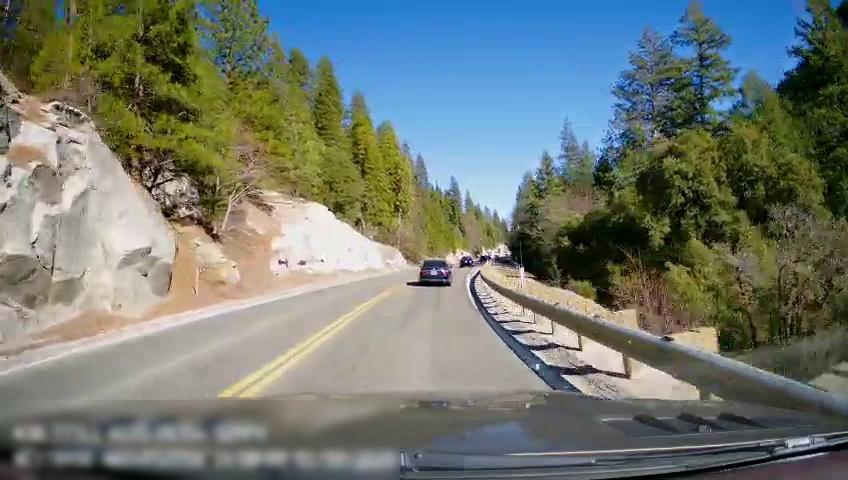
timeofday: Day
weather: Sunny
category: Drivable Space
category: Vehicles | Car
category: Vehicles | Car
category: Lanes | Opposite Lane
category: Lanes | Opposite Lane
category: Lanes | Current Lane
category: Lanes | Current Lane